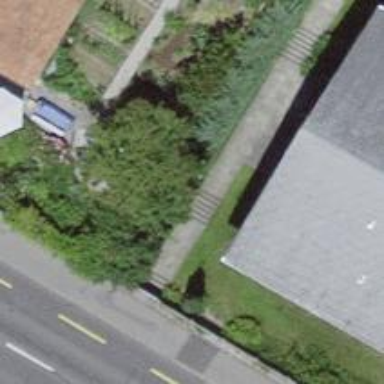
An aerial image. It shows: Set of steps on the road.